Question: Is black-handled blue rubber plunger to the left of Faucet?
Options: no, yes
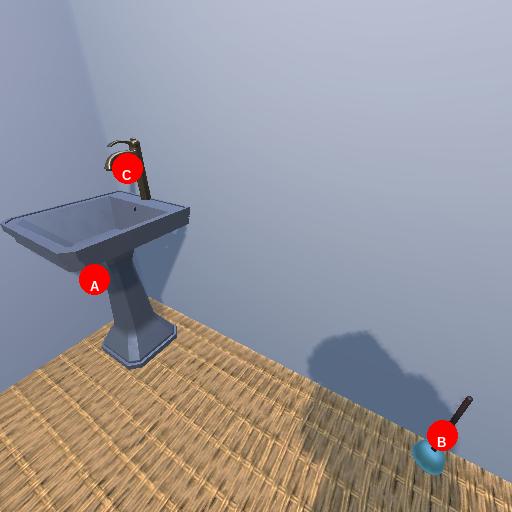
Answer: no